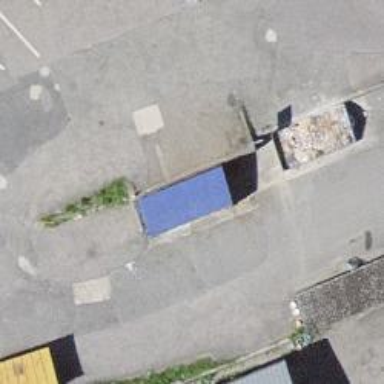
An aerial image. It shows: Recycling center that accepts green waste and scrap metal.